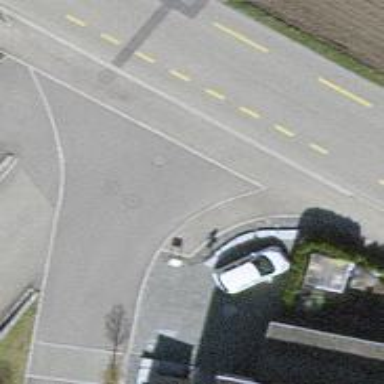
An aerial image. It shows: Unmarked crossing on the road.